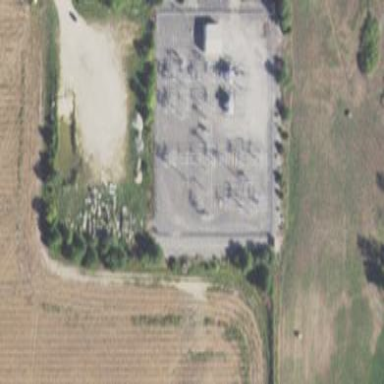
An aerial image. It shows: Industrial substation surrounded by fence.